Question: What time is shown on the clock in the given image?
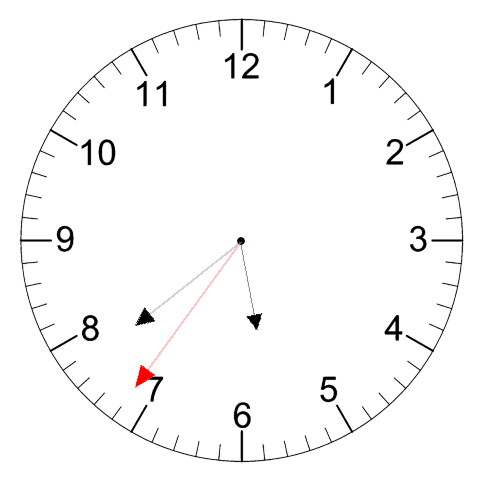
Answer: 05:38:36